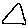
Label: triangle